Question: Count the number of objects in the diagram.
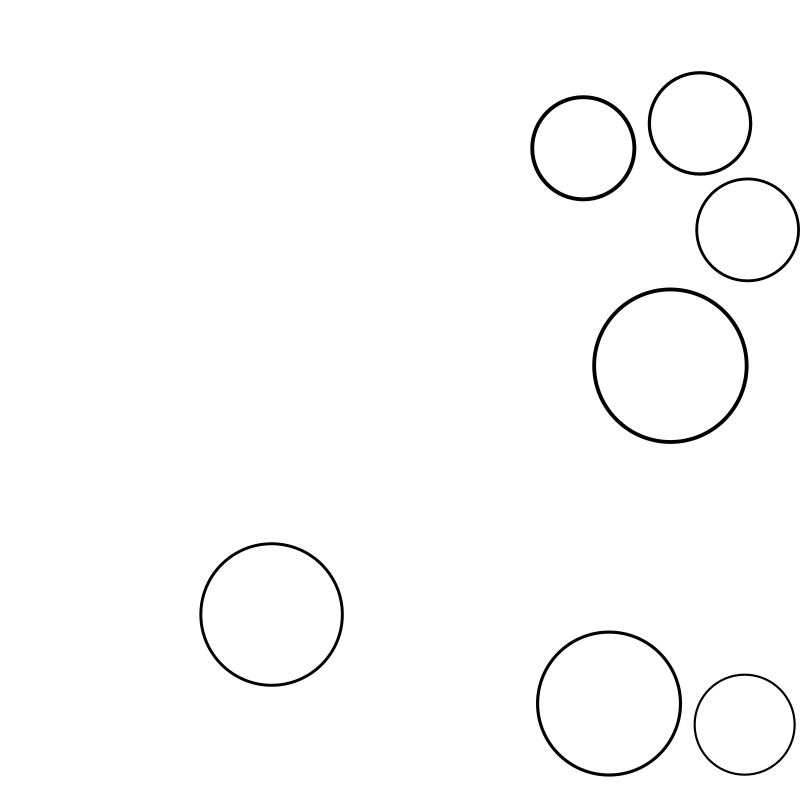
Answer: 7